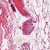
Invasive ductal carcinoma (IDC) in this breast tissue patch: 0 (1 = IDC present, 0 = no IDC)